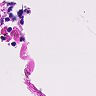
Metastatic tissue present: no